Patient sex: F
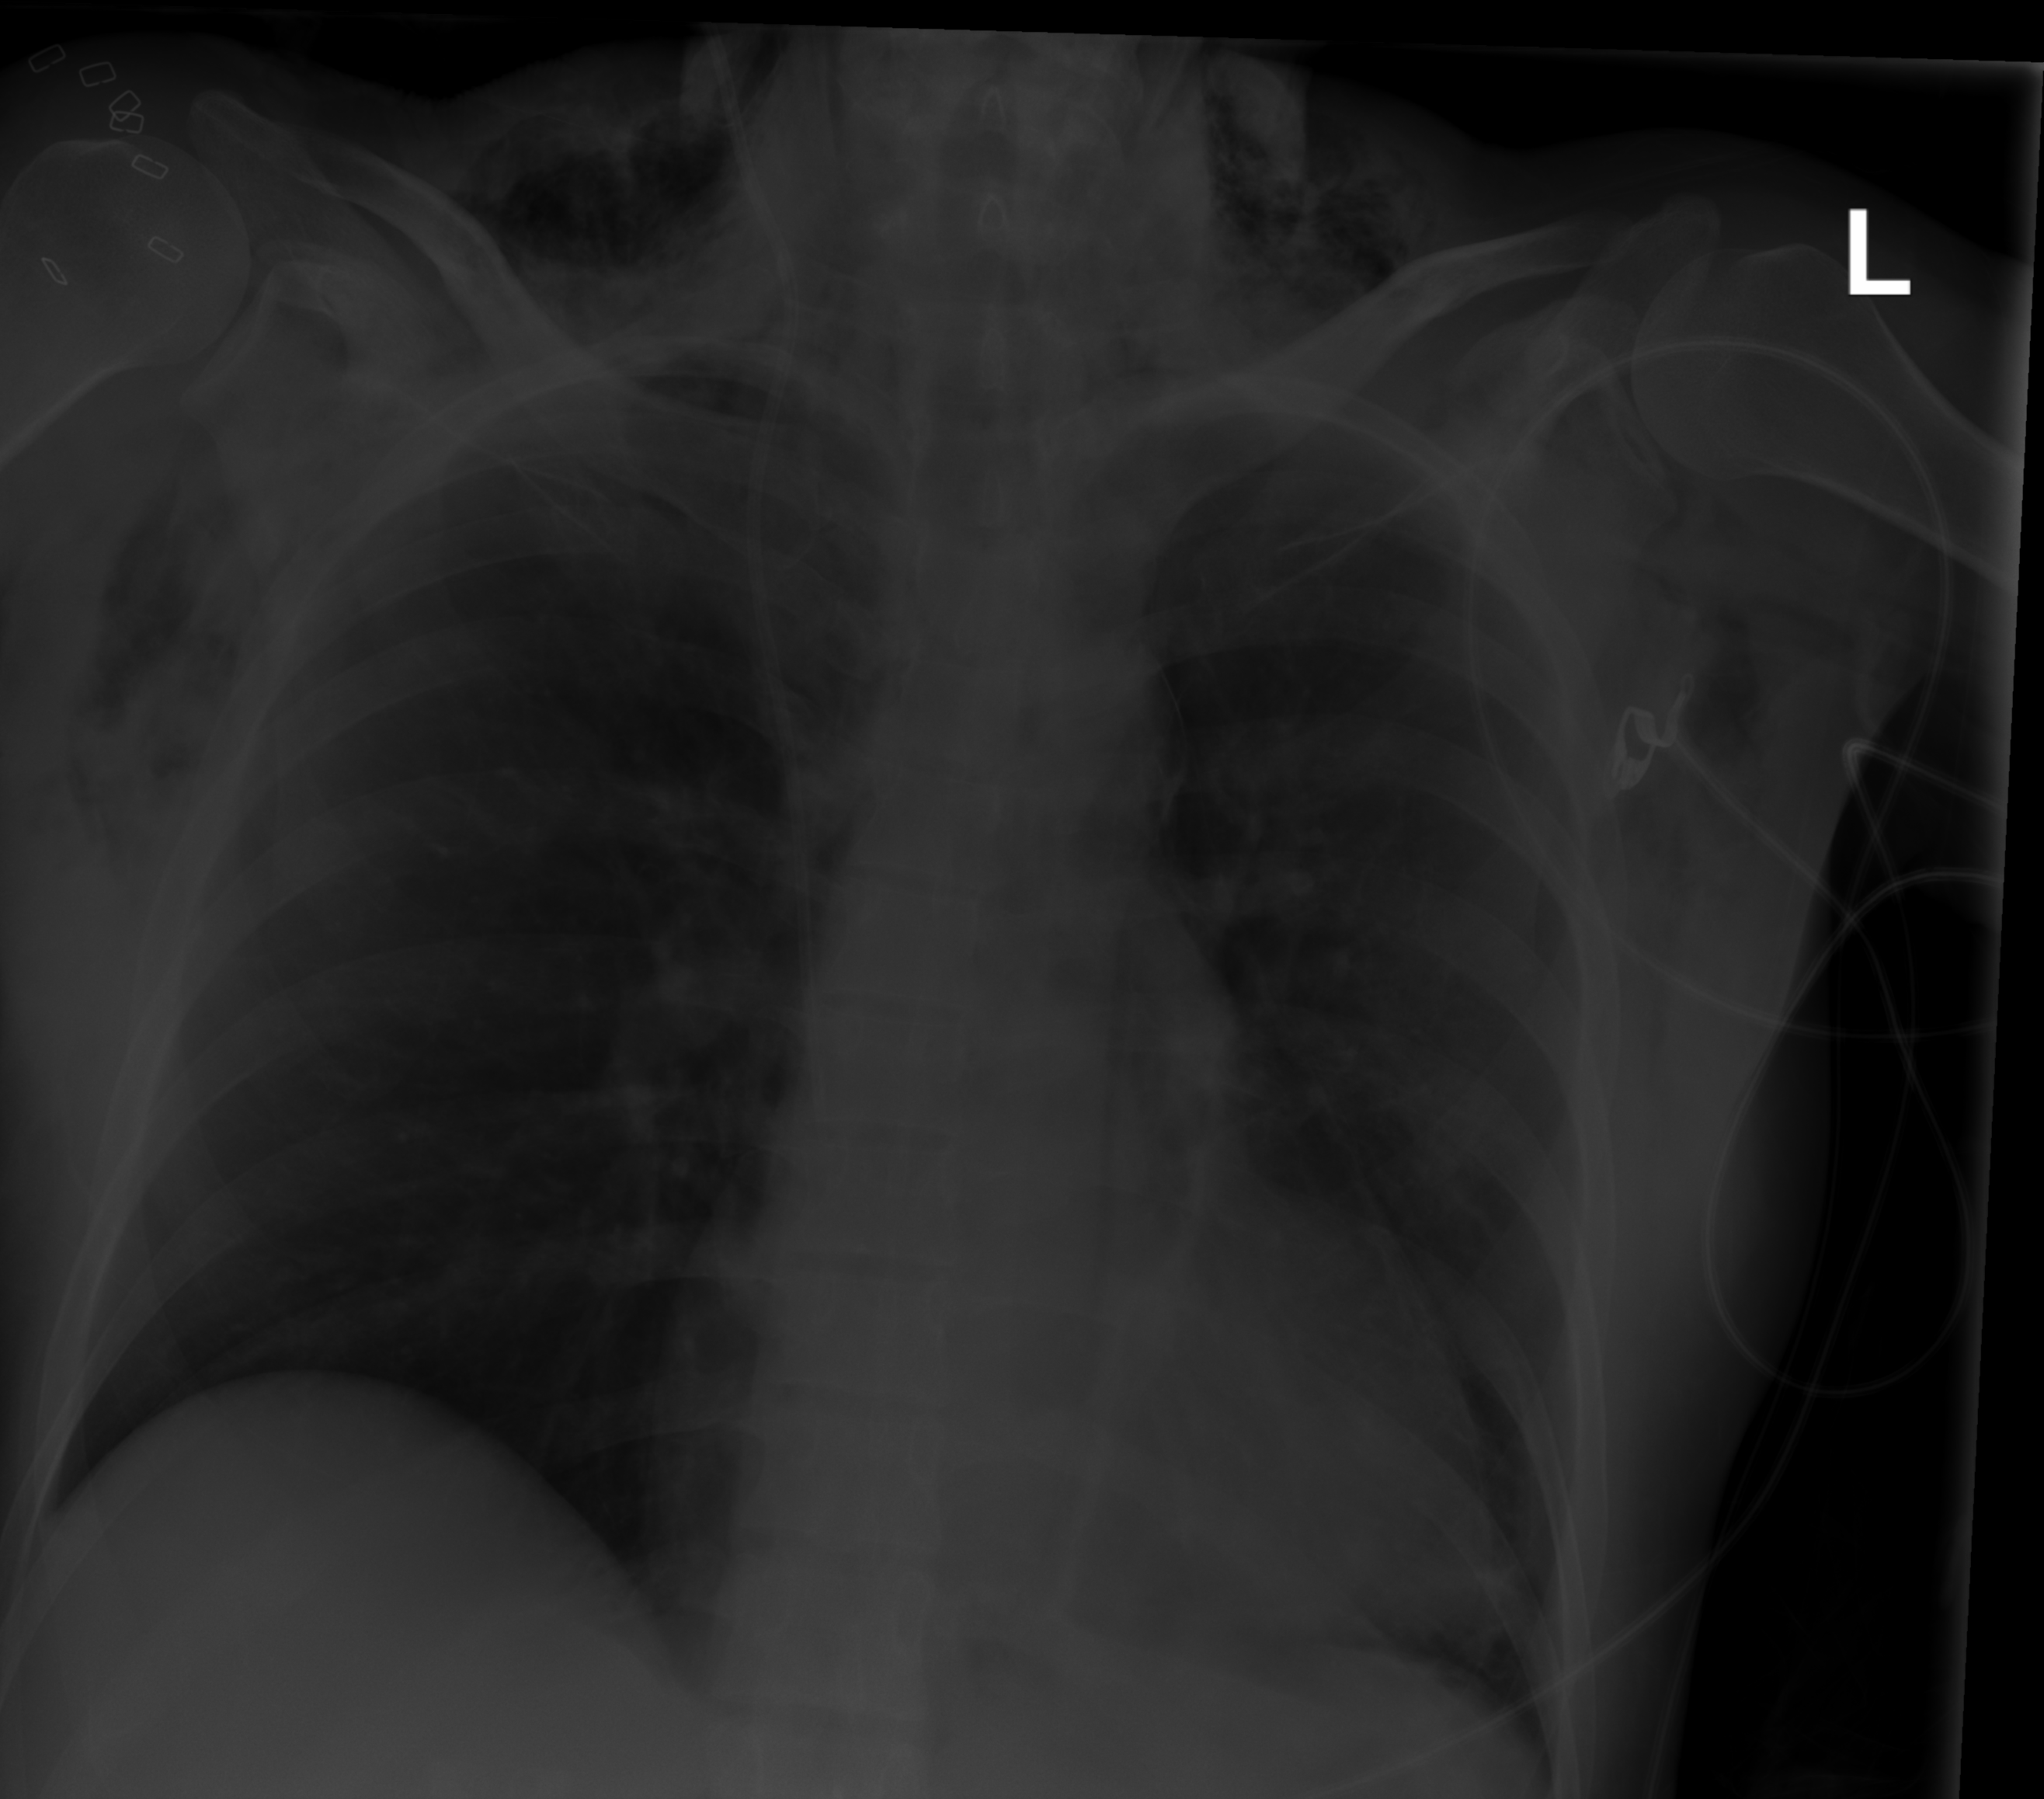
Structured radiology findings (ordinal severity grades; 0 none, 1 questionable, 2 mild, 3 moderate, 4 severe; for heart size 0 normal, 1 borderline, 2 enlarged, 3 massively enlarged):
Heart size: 1
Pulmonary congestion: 0
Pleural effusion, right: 0
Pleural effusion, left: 1
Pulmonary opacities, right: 0
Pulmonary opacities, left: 0
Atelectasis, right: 0
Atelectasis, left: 2